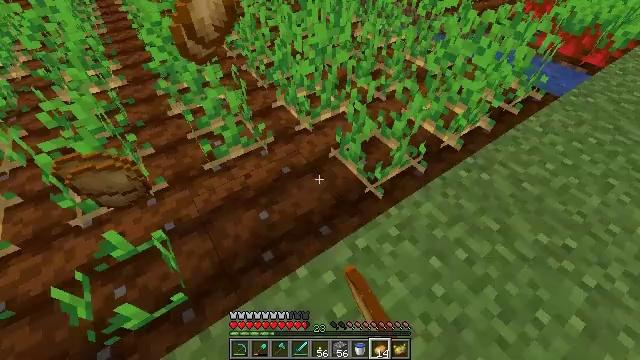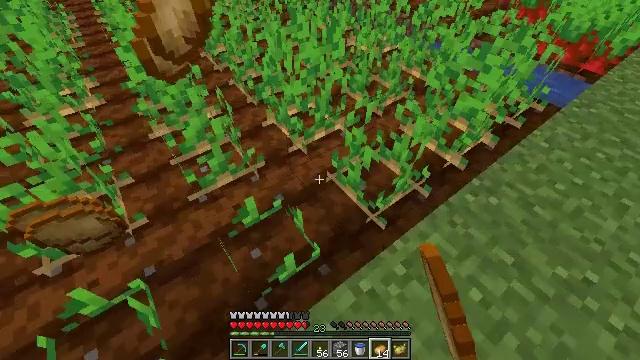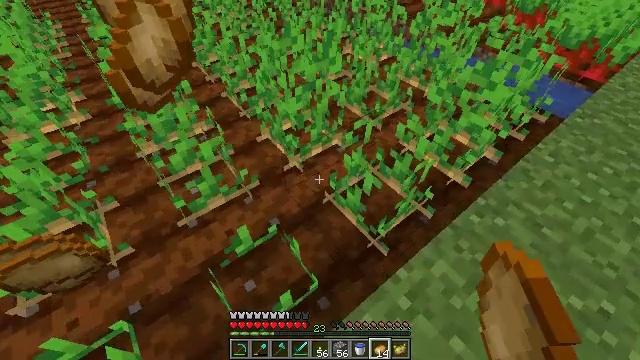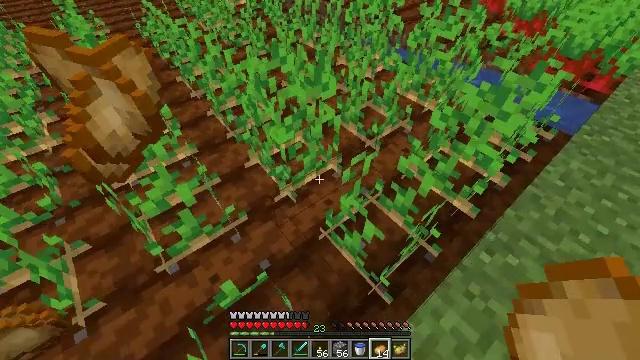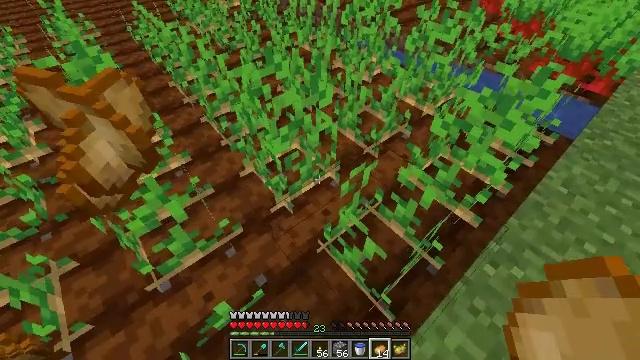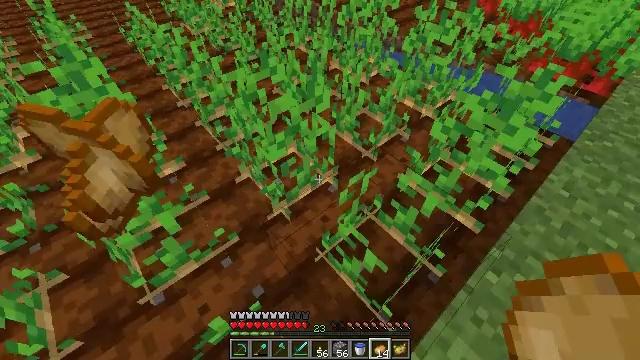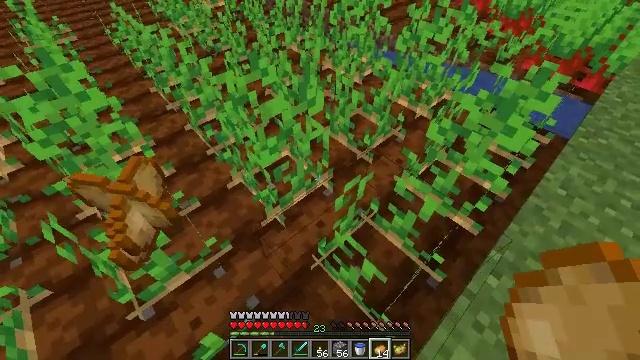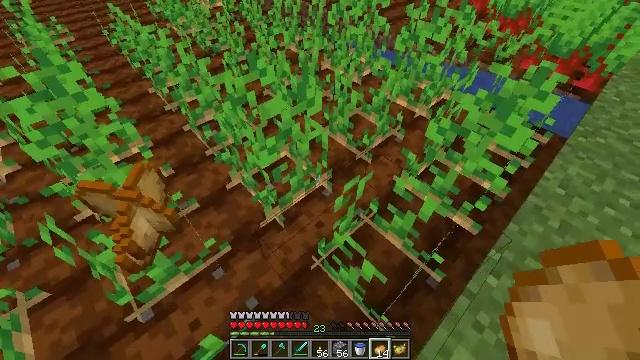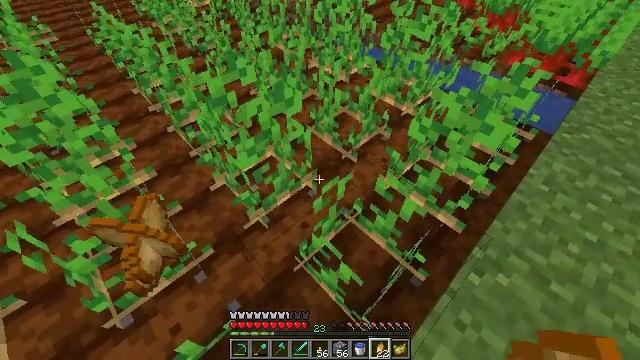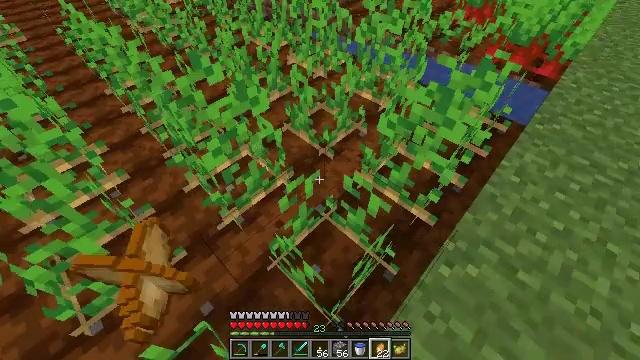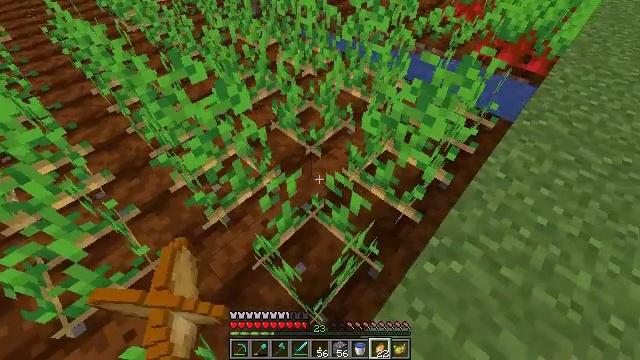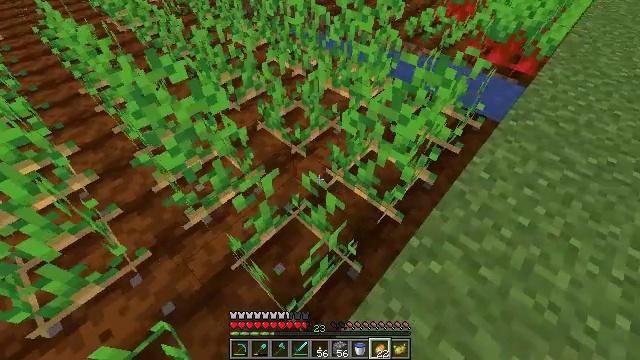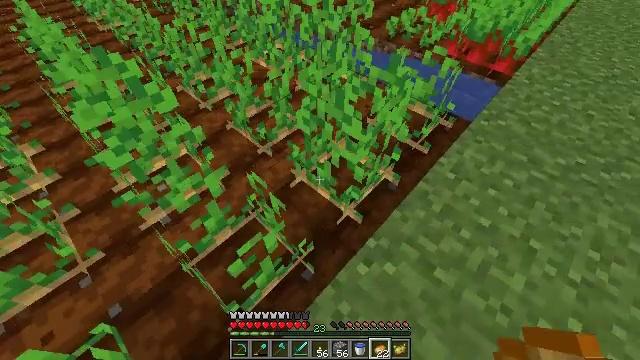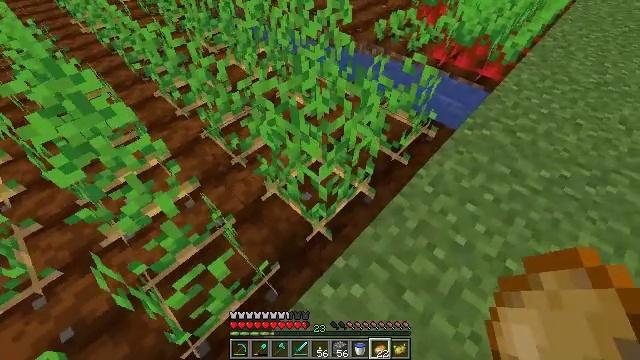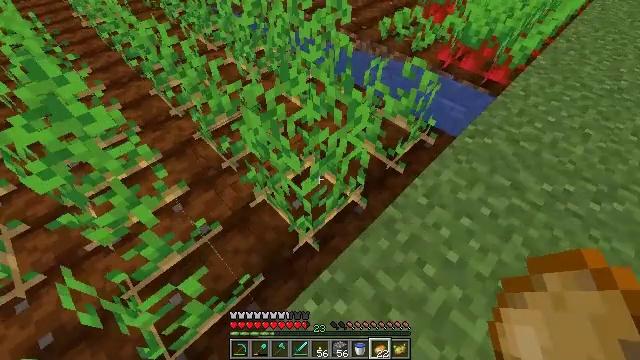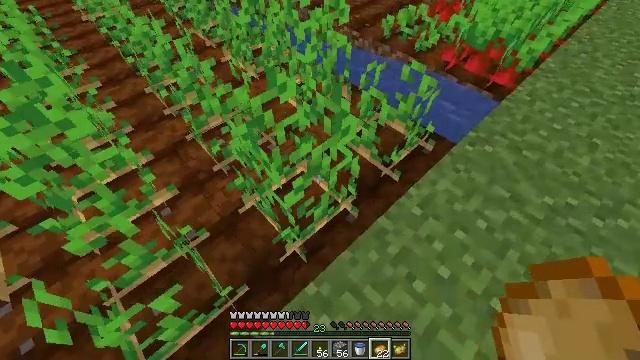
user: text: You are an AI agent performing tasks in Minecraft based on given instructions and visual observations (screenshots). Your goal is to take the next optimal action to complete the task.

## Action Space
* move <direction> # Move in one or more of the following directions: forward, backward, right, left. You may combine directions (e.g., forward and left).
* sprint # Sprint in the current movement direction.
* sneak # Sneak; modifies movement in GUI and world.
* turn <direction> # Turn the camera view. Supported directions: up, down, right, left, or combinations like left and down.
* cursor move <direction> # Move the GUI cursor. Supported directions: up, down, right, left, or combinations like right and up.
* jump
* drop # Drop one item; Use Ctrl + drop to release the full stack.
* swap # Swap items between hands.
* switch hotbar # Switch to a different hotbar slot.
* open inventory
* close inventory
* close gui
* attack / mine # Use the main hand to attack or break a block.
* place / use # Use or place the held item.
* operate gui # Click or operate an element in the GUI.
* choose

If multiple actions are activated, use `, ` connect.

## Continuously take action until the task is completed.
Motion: motion action
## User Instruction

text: Harvest potatoes.
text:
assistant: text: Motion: move forward, turn right
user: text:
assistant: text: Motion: move forward, turn right
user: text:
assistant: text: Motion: move forward, turn right
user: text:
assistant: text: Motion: no_op
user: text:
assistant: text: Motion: no_op
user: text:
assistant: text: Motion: turn right
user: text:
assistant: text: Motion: no_op
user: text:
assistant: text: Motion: move right, turn right
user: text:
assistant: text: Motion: move right, turn right
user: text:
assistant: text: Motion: move right
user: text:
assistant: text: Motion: move right
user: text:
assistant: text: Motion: move forward and move right
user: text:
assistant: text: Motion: move forward and move right
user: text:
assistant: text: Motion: move forward and move right, turn left and down
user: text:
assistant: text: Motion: move forward and move right, turn left and down
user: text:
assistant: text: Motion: turn left and down
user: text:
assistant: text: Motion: turn left and down
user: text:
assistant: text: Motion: turn left and down
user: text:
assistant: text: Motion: turn left and down
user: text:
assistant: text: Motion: turn left and down, attack / mine
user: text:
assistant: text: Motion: attack / mine
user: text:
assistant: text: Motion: attack / mine and use / place
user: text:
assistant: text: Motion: use / place
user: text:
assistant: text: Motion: turn left and up, use / place
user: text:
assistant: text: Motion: no_op